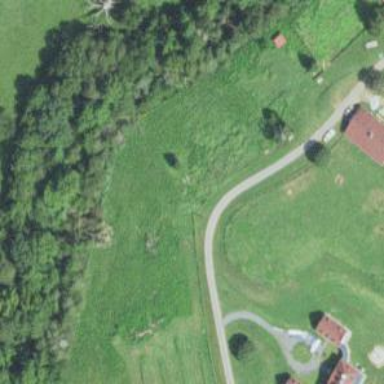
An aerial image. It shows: Driveway.